Question: I am modifying a Rails app to use 'has_secure_password', but this has caused unexpected issues.
When a user creates an account, they specify name, email, password, password_confirmation, and are allowed to choose zero or more friends (see screenshot below).

In my controller, I am creating Friendship associations at the same time that the new user entity is saved. This is done by populating the 'friends' attribute of the creation parameters with an array of associated user objects.
'''
def create
checked_params = user_params
if checked_params[:friends]
checked_params[:friends].delete ""
checked_params[:friends] = checked_params[:friends].map { |id| User.find(id) }
end
@user = User.new(checked_params)
respond_to do |format|
if @user.save
format.html { redirect_to @user, notice: 'User was successfully created.' }
format.json { render action: 'show', status: :created, location: @user }
else
@friends = user_params[:friends] # Replace with simple names and IDs
format.html { render action: 'new' }
format.json { render json: @user.errors, status: :unprocessable_entity }
end
end
end
'''
This method used to work, until adding the "has_secure_password" to my User model. Now, I get a generic "Friends is invalid" message whenever I save my model. Even knowing where this message is coming from would be helpful.
My project is <URL>
Here is a diff of the only changes I had to make in order to break my Friends saving.
'''
diff --git a/Gemfile b/Gemfile
index 9beb2e3..<PHONE> 100644
--- a/Gemfile
+++ b/Gemfile
@@ -36,7 +36,7 @@ group :doc do
# Use ActiveModel has_secure_password
-# gem 'bcrypt-ruby', '~> 3.0.0'
+ gem 'bcrypt-ruby', '~> 3.0.0'
diff --git a/app/models/user.rb b/app/models/user.rb
index b5e6674..6d9cec9 100644
--- a/app/models/user.rb
+++ b/app/models/user.rb
@@ -23,5 +23,6 @@ class User < ActiveRecord::Base
- validates_confirmation_of :password
+
+ has_secure_password
diff --git a/db/migrate/20131018155801_create_users.rb b/db/migrate/201310181558
index 3b4a508..2a8cd85 100644
--- a/db/migrate/20131018155801_create_users.rb
+++ b/db/migrate/20131018155801_create_users.rb
@@ -3,7 +3,7 @@ class CreateUsers < ActiveRecord::Migration
create_table :users do |t|
t.string :name, null: false
t.string :email, null: false
- t.string :password, null: false
+ t.string :password_digest, null: false
t.string :role, null: false
t.timestamps
'''
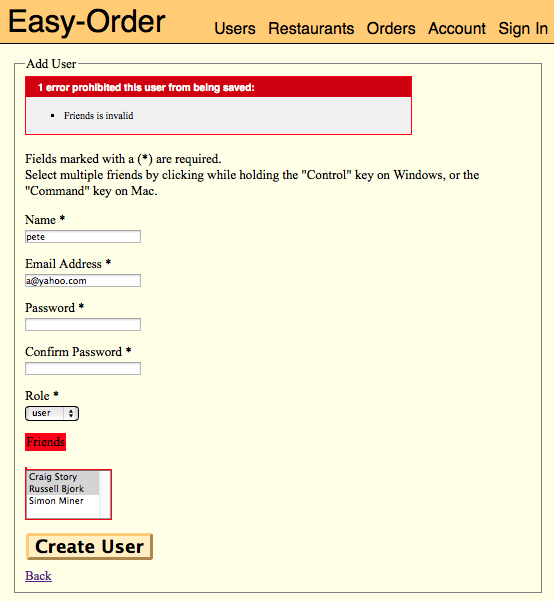
Answer: The issue was simply that in my validations I had
'''
validates :password, presence: true
'''
Which is a duplicate of a validation performed within has_secure_password.
No idea why this was causing the unexpected behavior I was seeing, but removing my duplicate validation resolved the symptoms.